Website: apple
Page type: customer-info-address
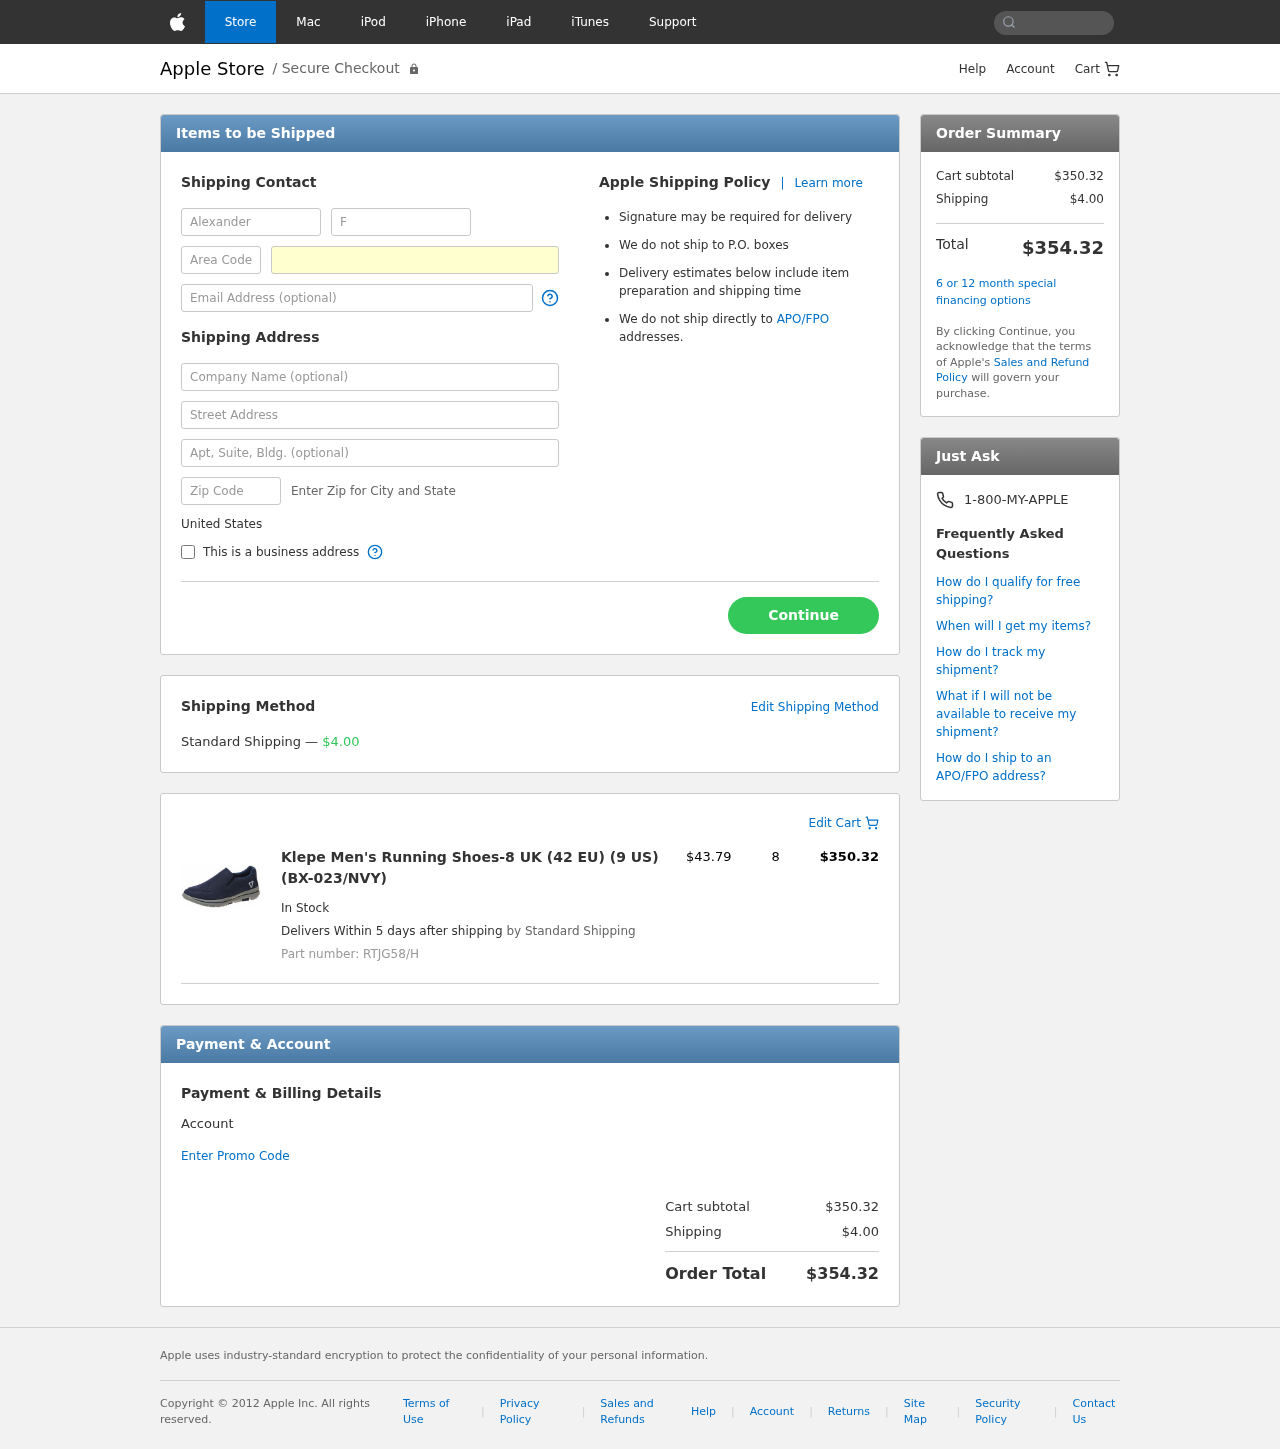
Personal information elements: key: PII_COUNTRY
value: United States
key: PII_FIRSTNAME
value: Alexander
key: PII_LASTNAME
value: Francis
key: PII_PHONE_AREA
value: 886
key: PII_PHONE_LINE
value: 7109
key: PII_EMAIL
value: afrancis@hotmail.com
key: PII_COMPANY
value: Spencer PLC
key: PII_STREET
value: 5107 Elliott Cliff Apt. 451
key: PII_POSTCODE
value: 31206
Product elements: key: PRODUCT1_NAME
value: Klepe Men's Running Shoes-8 UK (42 EU) (9 US) (BX-023/NVY)
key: PRODUCT1_PRICE
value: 43.79
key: PRODUCT1_QUANTITY
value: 8
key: PRODUCT1_SKU
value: RTJG58/H
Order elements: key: ORDER_SHIPPING_COST
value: $4.00
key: ORDER_ITEM_TOTAL
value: $350.32
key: ORDER_SUBTOTAL
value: $350.32
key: ORDER_TOTAL
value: $354.32